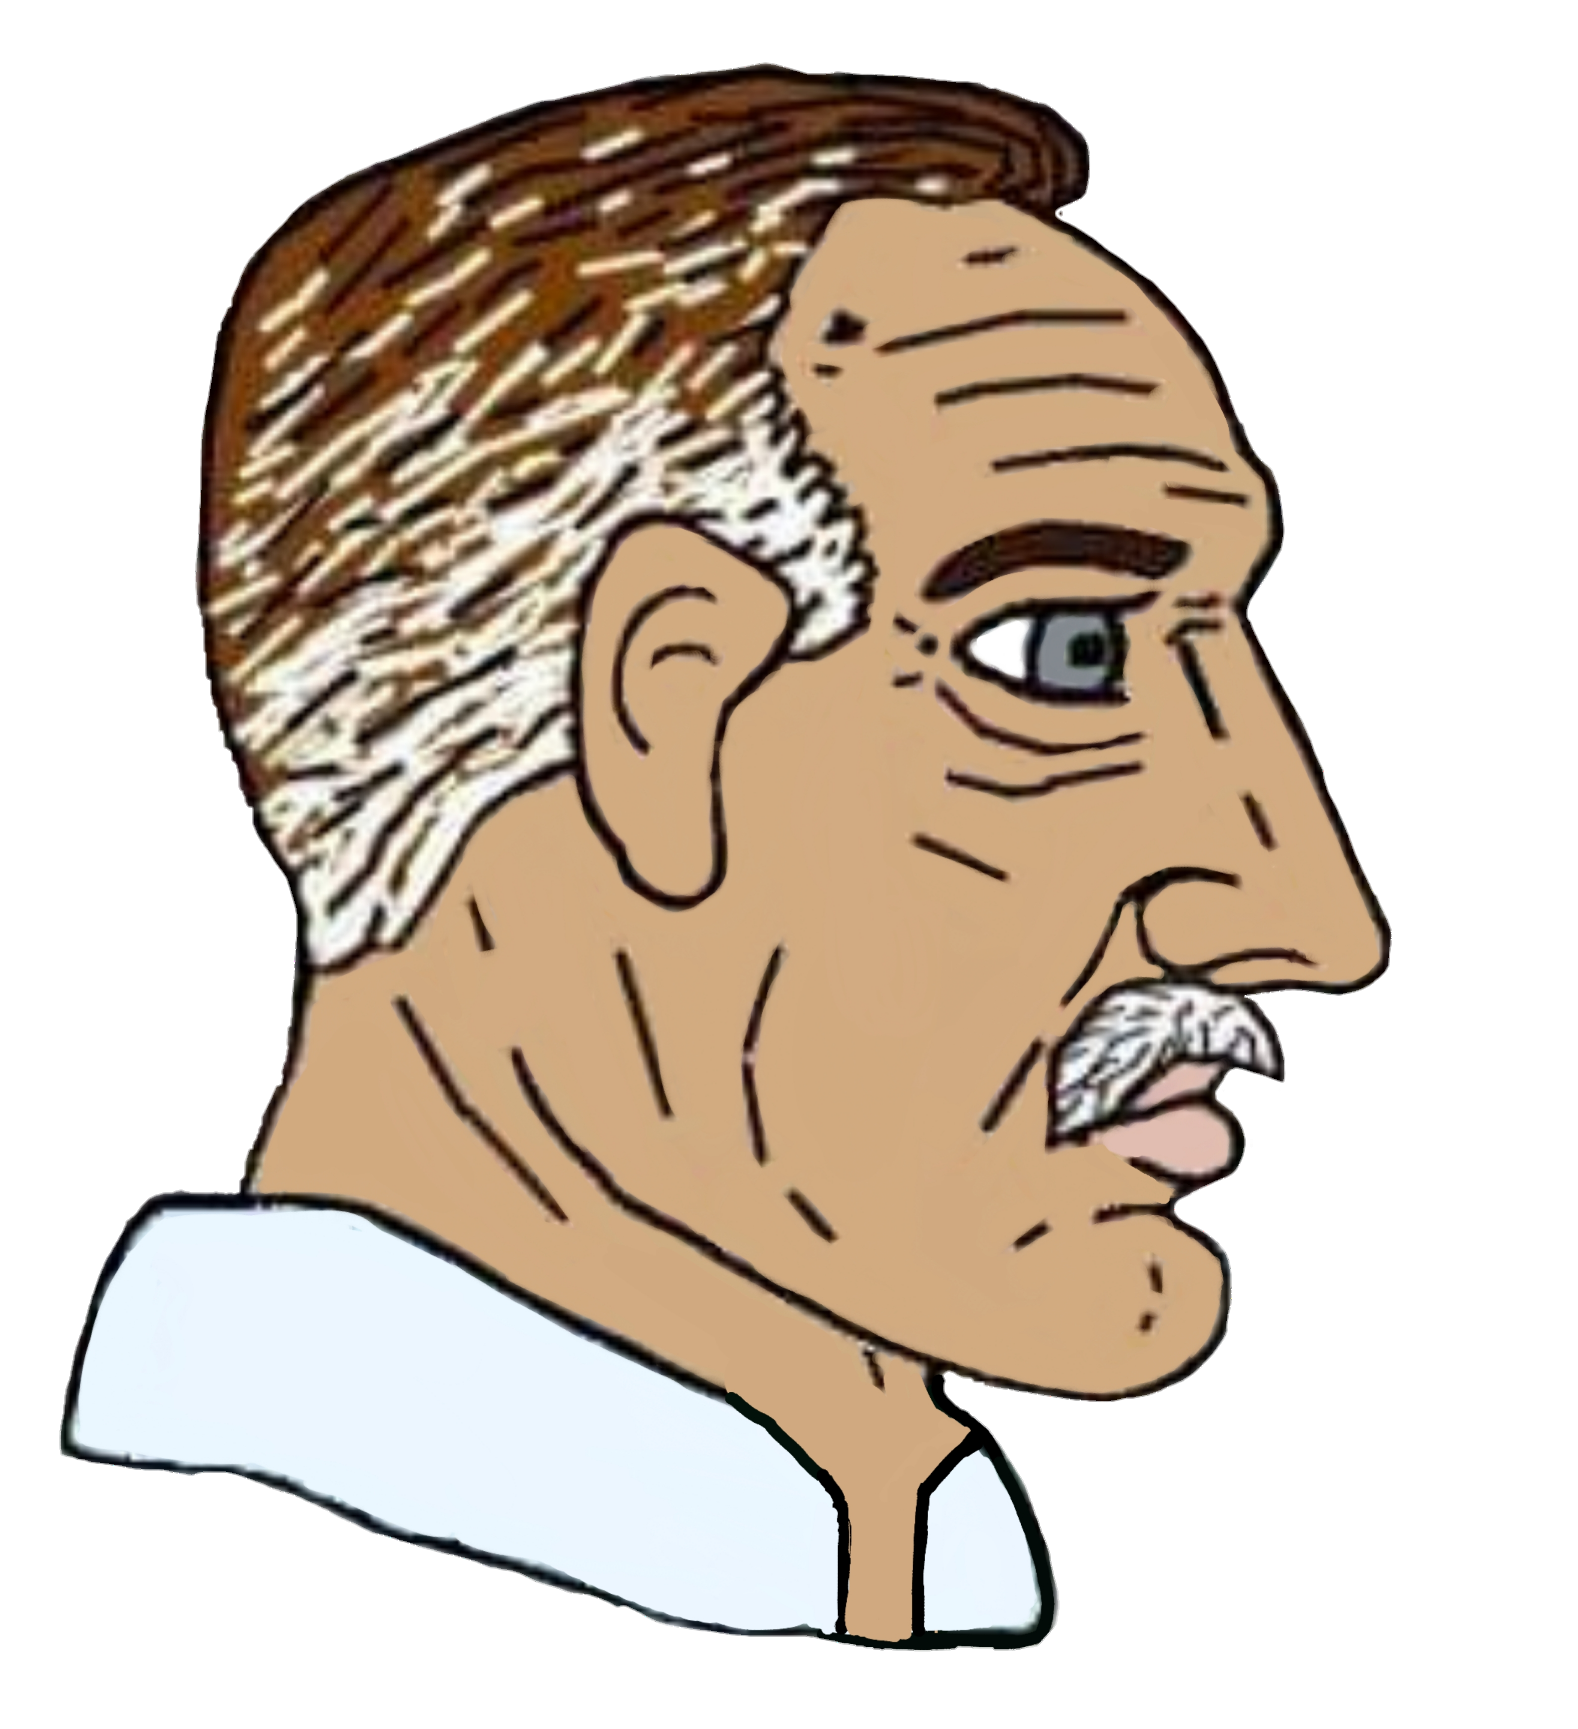
Label: 4_Yes_Chad